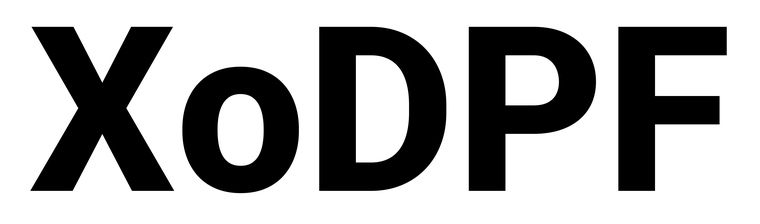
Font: Roboto_ExtraBold